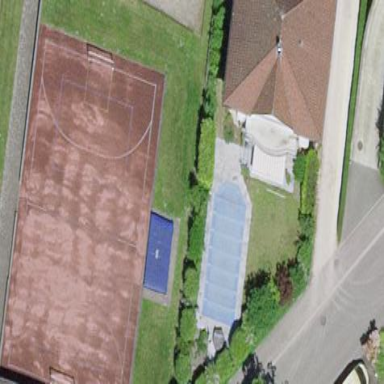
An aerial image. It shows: Multi-sport pitch with tartan surface for leisure activities on land.